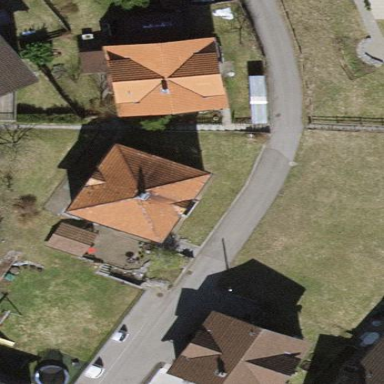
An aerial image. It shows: Simple and straightforward house.